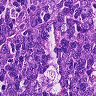
Metastatic tissue present: no